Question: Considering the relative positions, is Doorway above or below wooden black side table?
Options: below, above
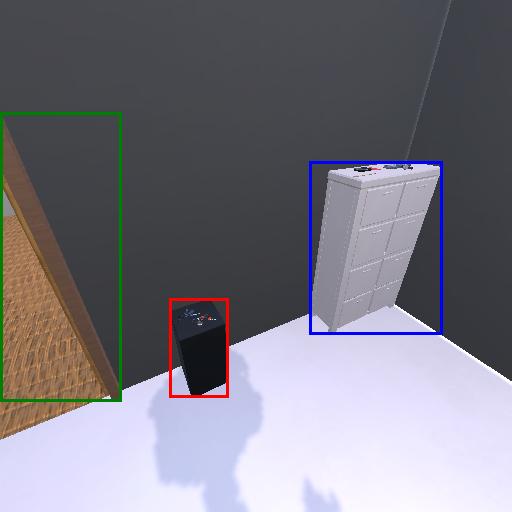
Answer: below